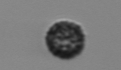
Label: Pseudochattonella_farcimen